Field crop: tomato
Growth stage: 1
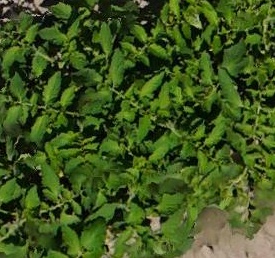
Species: tomato